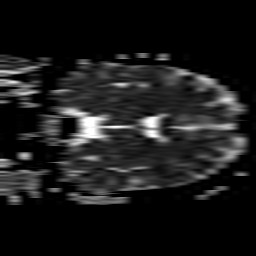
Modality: ADC
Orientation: coronal
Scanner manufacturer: philips
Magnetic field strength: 1.5 T
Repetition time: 3.514 s
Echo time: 0.07078 s